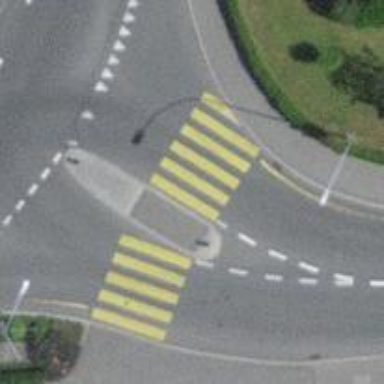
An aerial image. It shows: Uncontrolled zebra crossing with central island.